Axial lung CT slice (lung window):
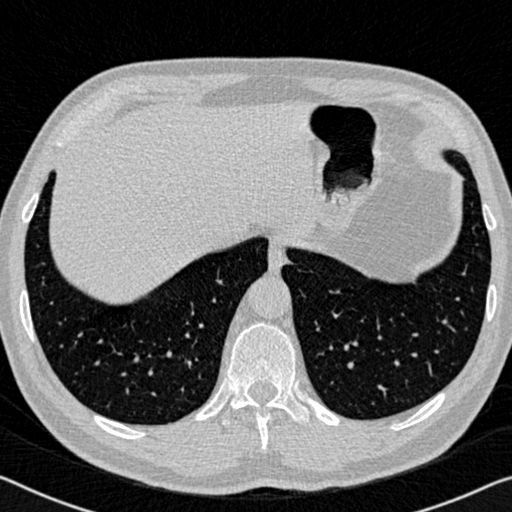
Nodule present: no